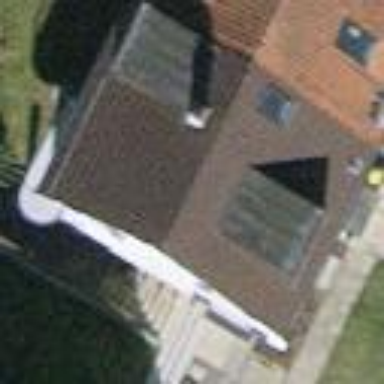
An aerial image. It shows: Building with tiled roof.